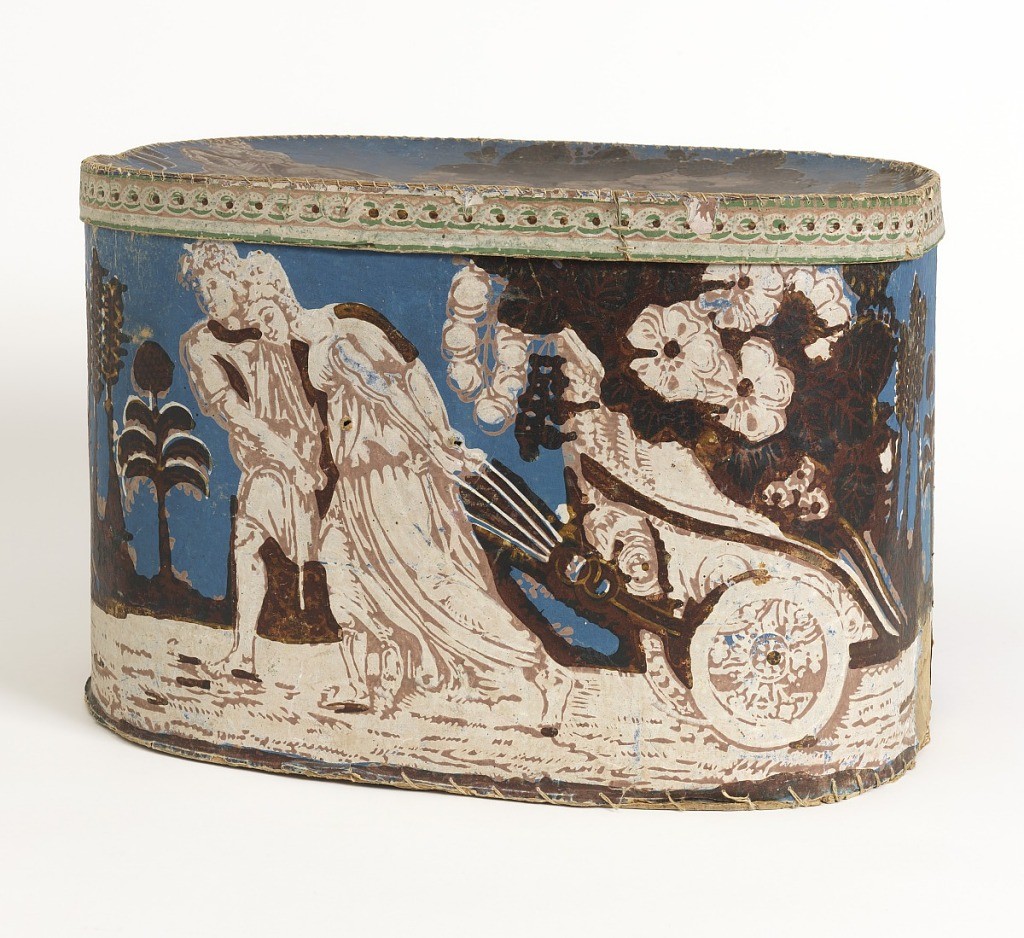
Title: Bandbox
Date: ca. 1830
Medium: Block-printed paper, pasteboard support, varnish
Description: Cardboard bandbox and lid covered with wallpaper with design called "Quadriga Filled with Flowers." Deep blue background, classically draped man and woman pulling chariot (quadriga) filled with flowers, white pink, deep red and yellow. Rim of lid, white and deep red redorte or link chain, block print.